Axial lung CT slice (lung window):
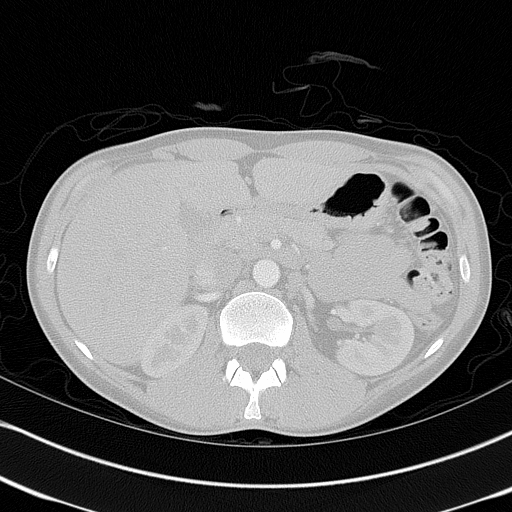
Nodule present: no